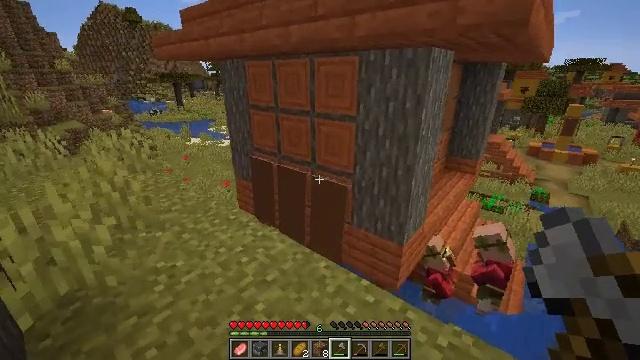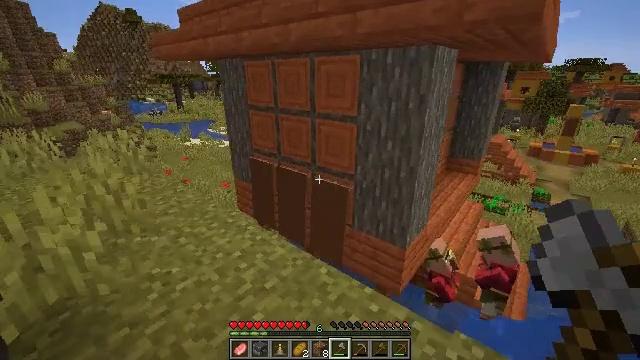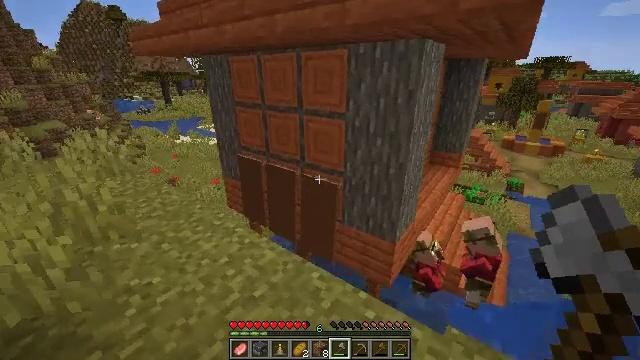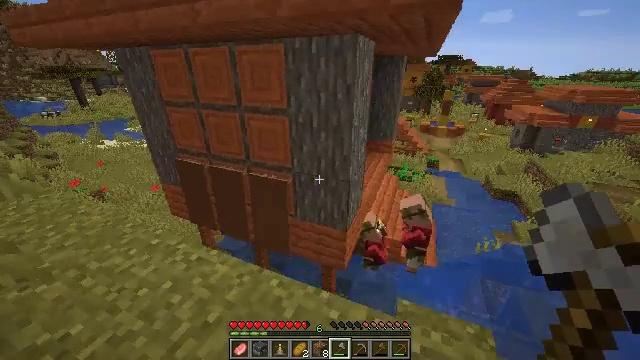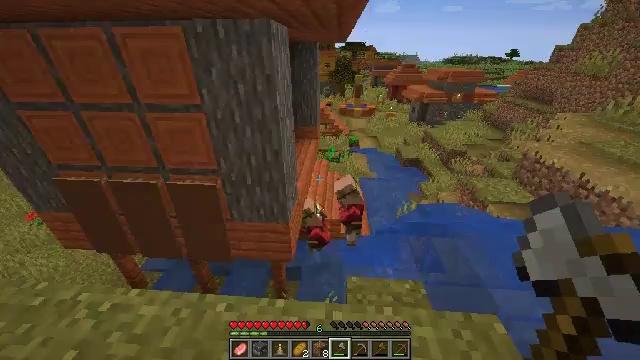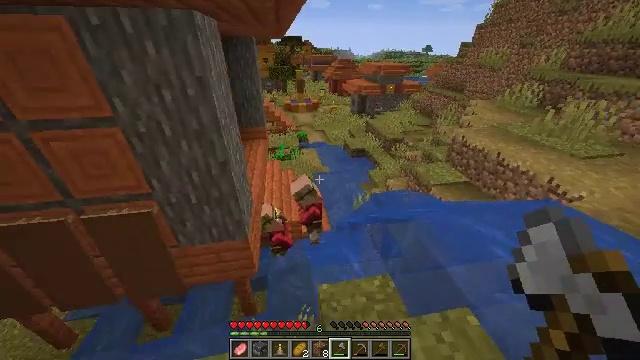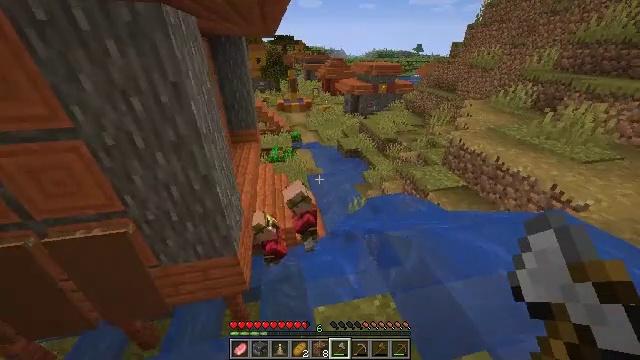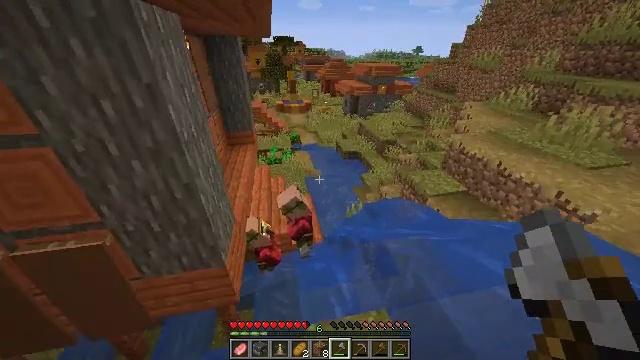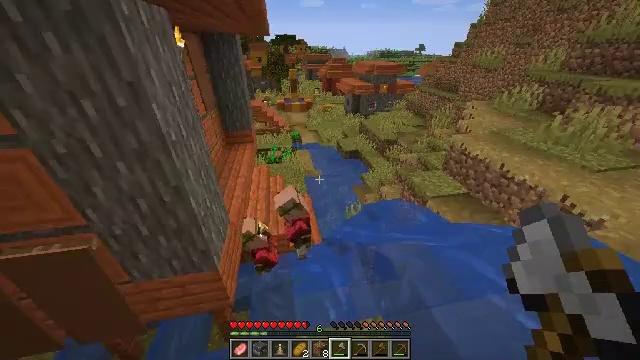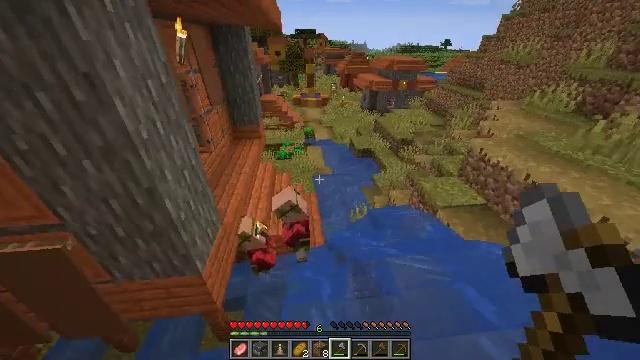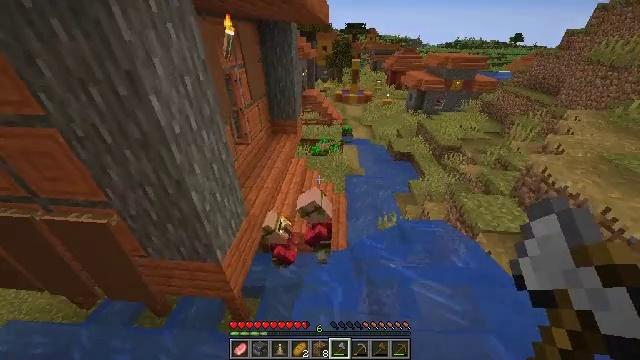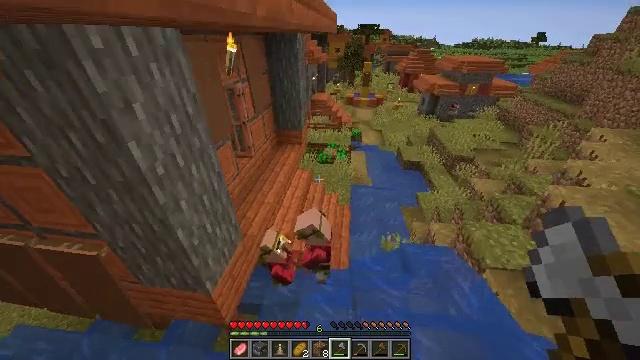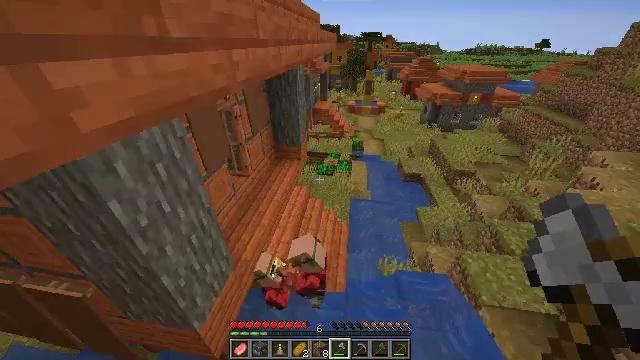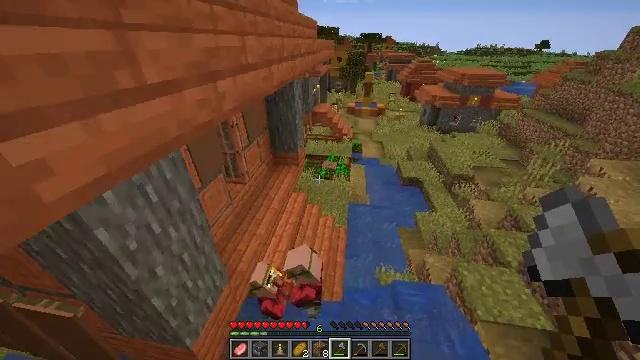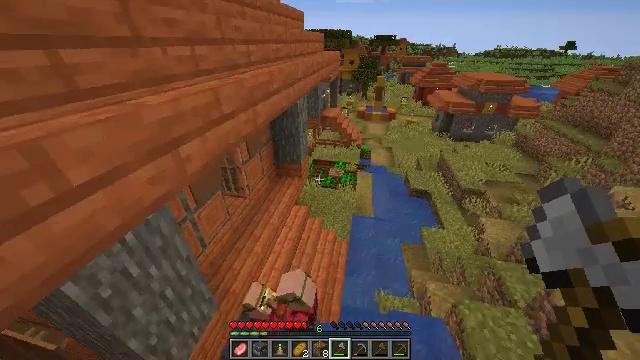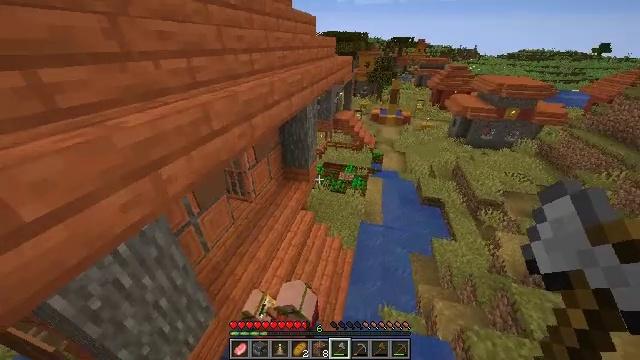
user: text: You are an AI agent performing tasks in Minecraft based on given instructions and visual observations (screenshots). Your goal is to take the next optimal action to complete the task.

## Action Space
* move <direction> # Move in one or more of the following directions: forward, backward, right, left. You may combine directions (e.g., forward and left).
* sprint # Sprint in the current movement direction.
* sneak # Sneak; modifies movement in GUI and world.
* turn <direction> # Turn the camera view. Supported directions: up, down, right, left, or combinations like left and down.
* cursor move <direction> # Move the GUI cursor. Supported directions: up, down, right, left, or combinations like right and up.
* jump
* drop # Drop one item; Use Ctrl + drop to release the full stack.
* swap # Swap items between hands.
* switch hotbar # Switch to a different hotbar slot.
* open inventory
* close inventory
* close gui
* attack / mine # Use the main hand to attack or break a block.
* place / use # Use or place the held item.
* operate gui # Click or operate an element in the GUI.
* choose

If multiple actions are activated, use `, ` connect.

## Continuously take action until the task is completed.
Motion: motion action
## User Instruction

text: Attack the acacia fence to break it.
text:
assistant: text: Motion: move forward
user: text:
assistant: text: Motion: move forward, turn right and down
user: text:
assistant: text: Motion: move forward, turn right and down
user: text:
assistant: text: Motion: move forward, turn right and down
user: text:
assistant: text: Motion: move forward, turn right and down
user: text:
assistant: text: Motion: move forward and move right, turn right
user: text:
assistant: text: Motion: move forward and move right
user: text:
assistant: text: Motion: move forward and move right
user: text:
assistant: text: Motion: move forward and move right, turn left and down
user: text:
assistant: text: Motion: move forward and move right, turn left
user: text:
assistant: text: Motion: move forward and move right, turn left, jump
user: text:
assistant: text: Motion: move forward and move right, jump
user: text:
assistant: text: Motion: move forward and move right, jump
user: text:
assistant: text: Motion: move forward and move right, turn left, jump
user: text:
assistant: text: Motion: move forward and move right, turn left, jump
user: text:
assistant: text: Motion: move forward and move right, turn left
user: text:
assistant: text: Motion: move forward and move right, turn left and up
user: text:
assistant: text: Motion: move forward and move right, turn left
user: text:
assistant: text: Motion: move forward, turn left
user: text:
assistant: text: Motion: move forward
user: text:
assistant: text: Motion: move forward
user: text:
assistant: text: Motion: move forward
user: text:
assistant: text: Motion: move forward
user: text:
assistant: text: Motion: move forward
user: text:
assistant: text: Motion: move forward
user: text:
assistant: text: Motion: move forward, jump
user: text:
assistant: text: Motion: move forward, jump
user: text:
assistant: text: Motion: move forward, jump
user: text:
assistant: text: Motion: move forward, jump
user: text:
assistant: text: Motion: move forward, turn up, jump